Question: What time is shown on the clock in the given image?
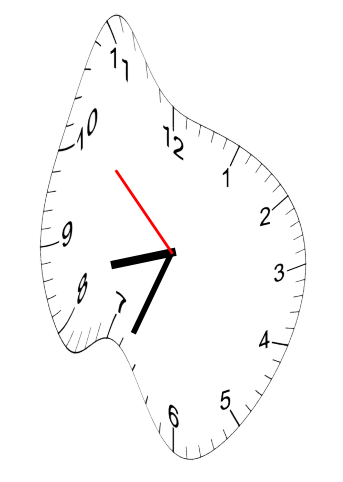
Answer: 08:33:52